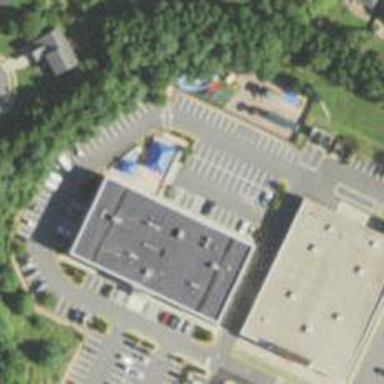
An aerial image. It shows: Parking space.